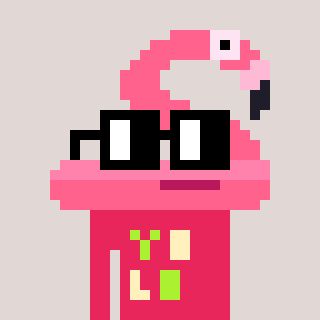
a pixel art character with square black glasses, a flamingo-shaped head and a redpinkish-colored body on a warm background